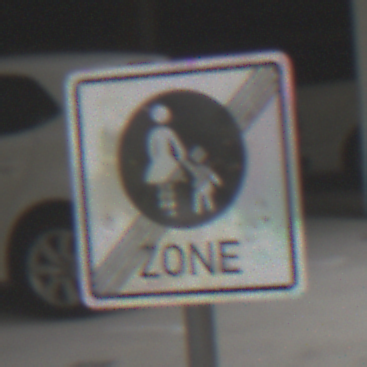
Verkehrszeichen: EndeFussgaengerzone
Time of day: Midday
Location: Roofed (Urban)
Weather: Overcast
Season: NotSpecified
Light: Artificial